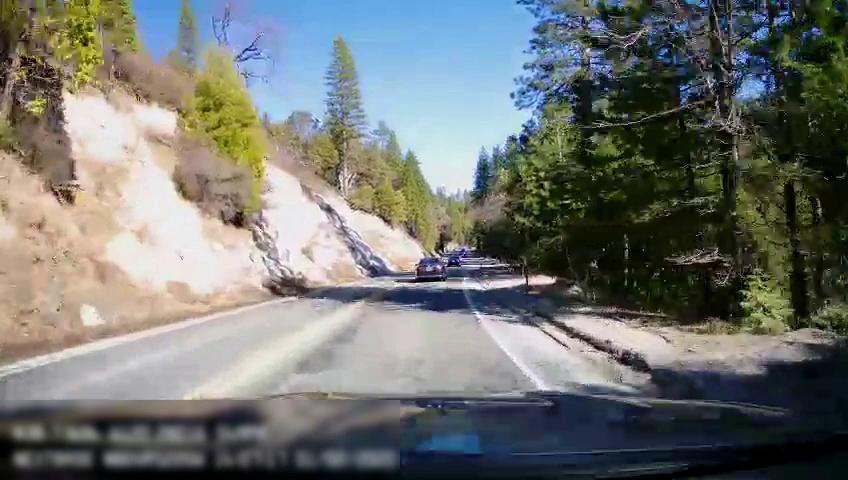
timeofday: Day
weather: Sunny
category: Drivable Space
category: Vehicles | Car
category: Vehicles | Car
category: Lanes | Opposite Lane
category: Lanes | Current Lane